Field crop: maize
Growth stage: 2
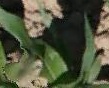
Species: maize